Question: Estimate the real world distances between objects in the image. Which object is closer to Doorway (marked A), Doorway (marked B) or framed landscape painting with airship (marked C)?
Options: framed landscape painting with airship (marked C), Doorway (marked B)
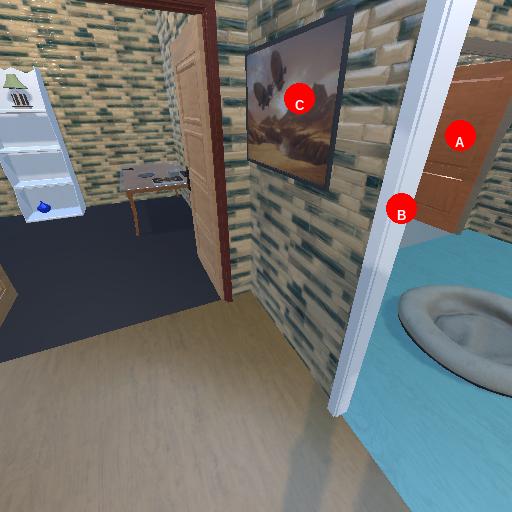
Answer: framed landscape painting with airship (marked C)